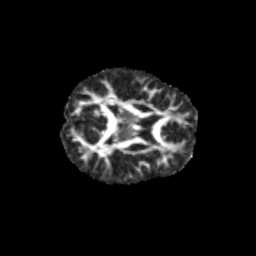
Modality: FA
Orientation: axial
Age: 12
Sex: female
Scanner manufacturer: siemens
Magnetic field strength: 3 T
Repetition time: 3.8 s
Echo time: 0.07 s